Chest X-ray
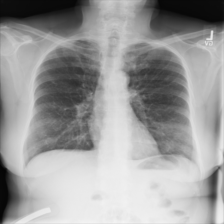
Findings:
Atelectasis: negative
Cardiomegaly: negative
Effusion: negative
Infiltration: negative
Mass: negative
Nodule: negative
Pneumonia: negative
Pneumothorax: negative
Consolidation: negative
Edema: negative
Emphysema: negative
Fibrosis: negative
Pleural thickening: negative
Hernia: negative